Field crop: tomato
Growth stage: 2
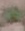
Species: solanum